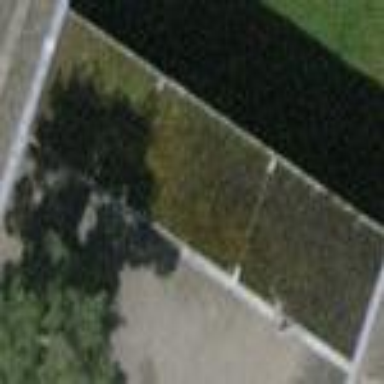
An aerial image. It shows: View of roof of building.